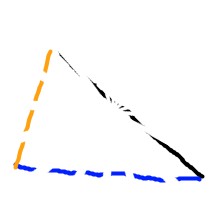
Shape: triangle